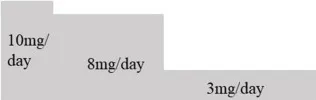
Clinical course of therapy for the present case. Initial therapy was started (day 0) with the combination of oral corticosteroid (prednisolone, 10 mg/day), inhaled fluticasone furoate/vilanterol (FF/VI, 200/25 mug/day), and tezepelumab (210 mg/month). Prednisolone was administered at 10 mg/day for 10 days. Then, the dose was reduced to 8 mg/day and continued for 1 month before being reduced to 3 mg/day during the next month. Two months after starting treatment, prednisolone was discontinued, while FF/VI and tezepelumab were continued.
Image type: chart (chart)